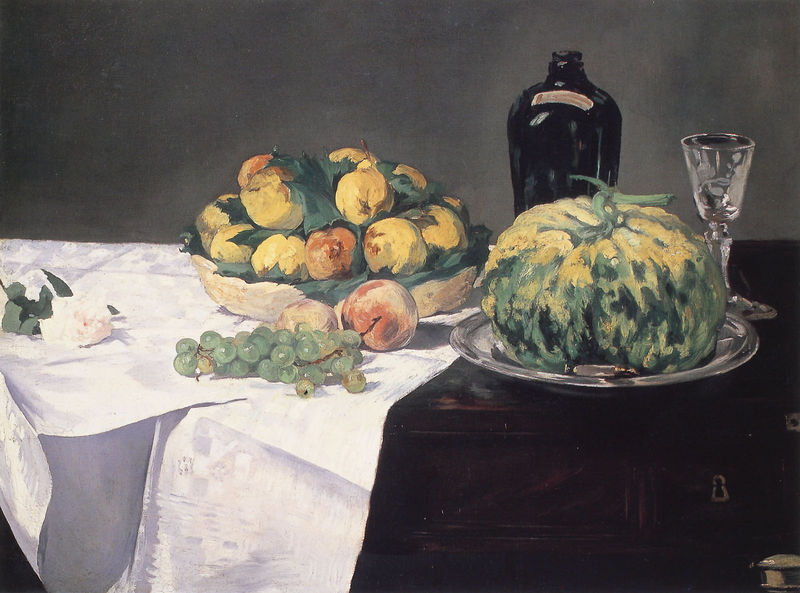
Titel: Stilleben mit Melonen und Pfirsichen
Künstler: Édouard Manet
Institution: Washington, National Gallery of Art
Schlagwörter: gemälde, weiß, gelb, grün, impressionismus, blume, braun, glas, tisch, obst, rose, rot, tuch, malerei, alkohol, flasche, schale, schüssel, teller, tischdecke, tischtuch, frucht, früchte, gemüse, kohl, kürbis, stilleben, stillleben, trauben, apfel, essen, wein, schublade, melone, birnen, nahrung, weinglas, weintrauben, pfirsich, zitrone, melpne